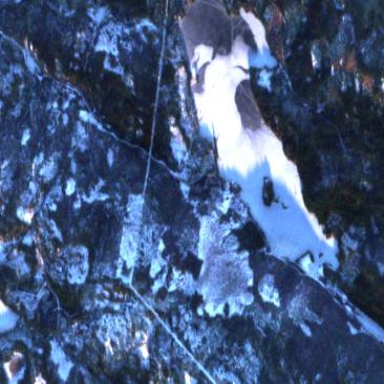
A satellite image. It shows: Serene lake.